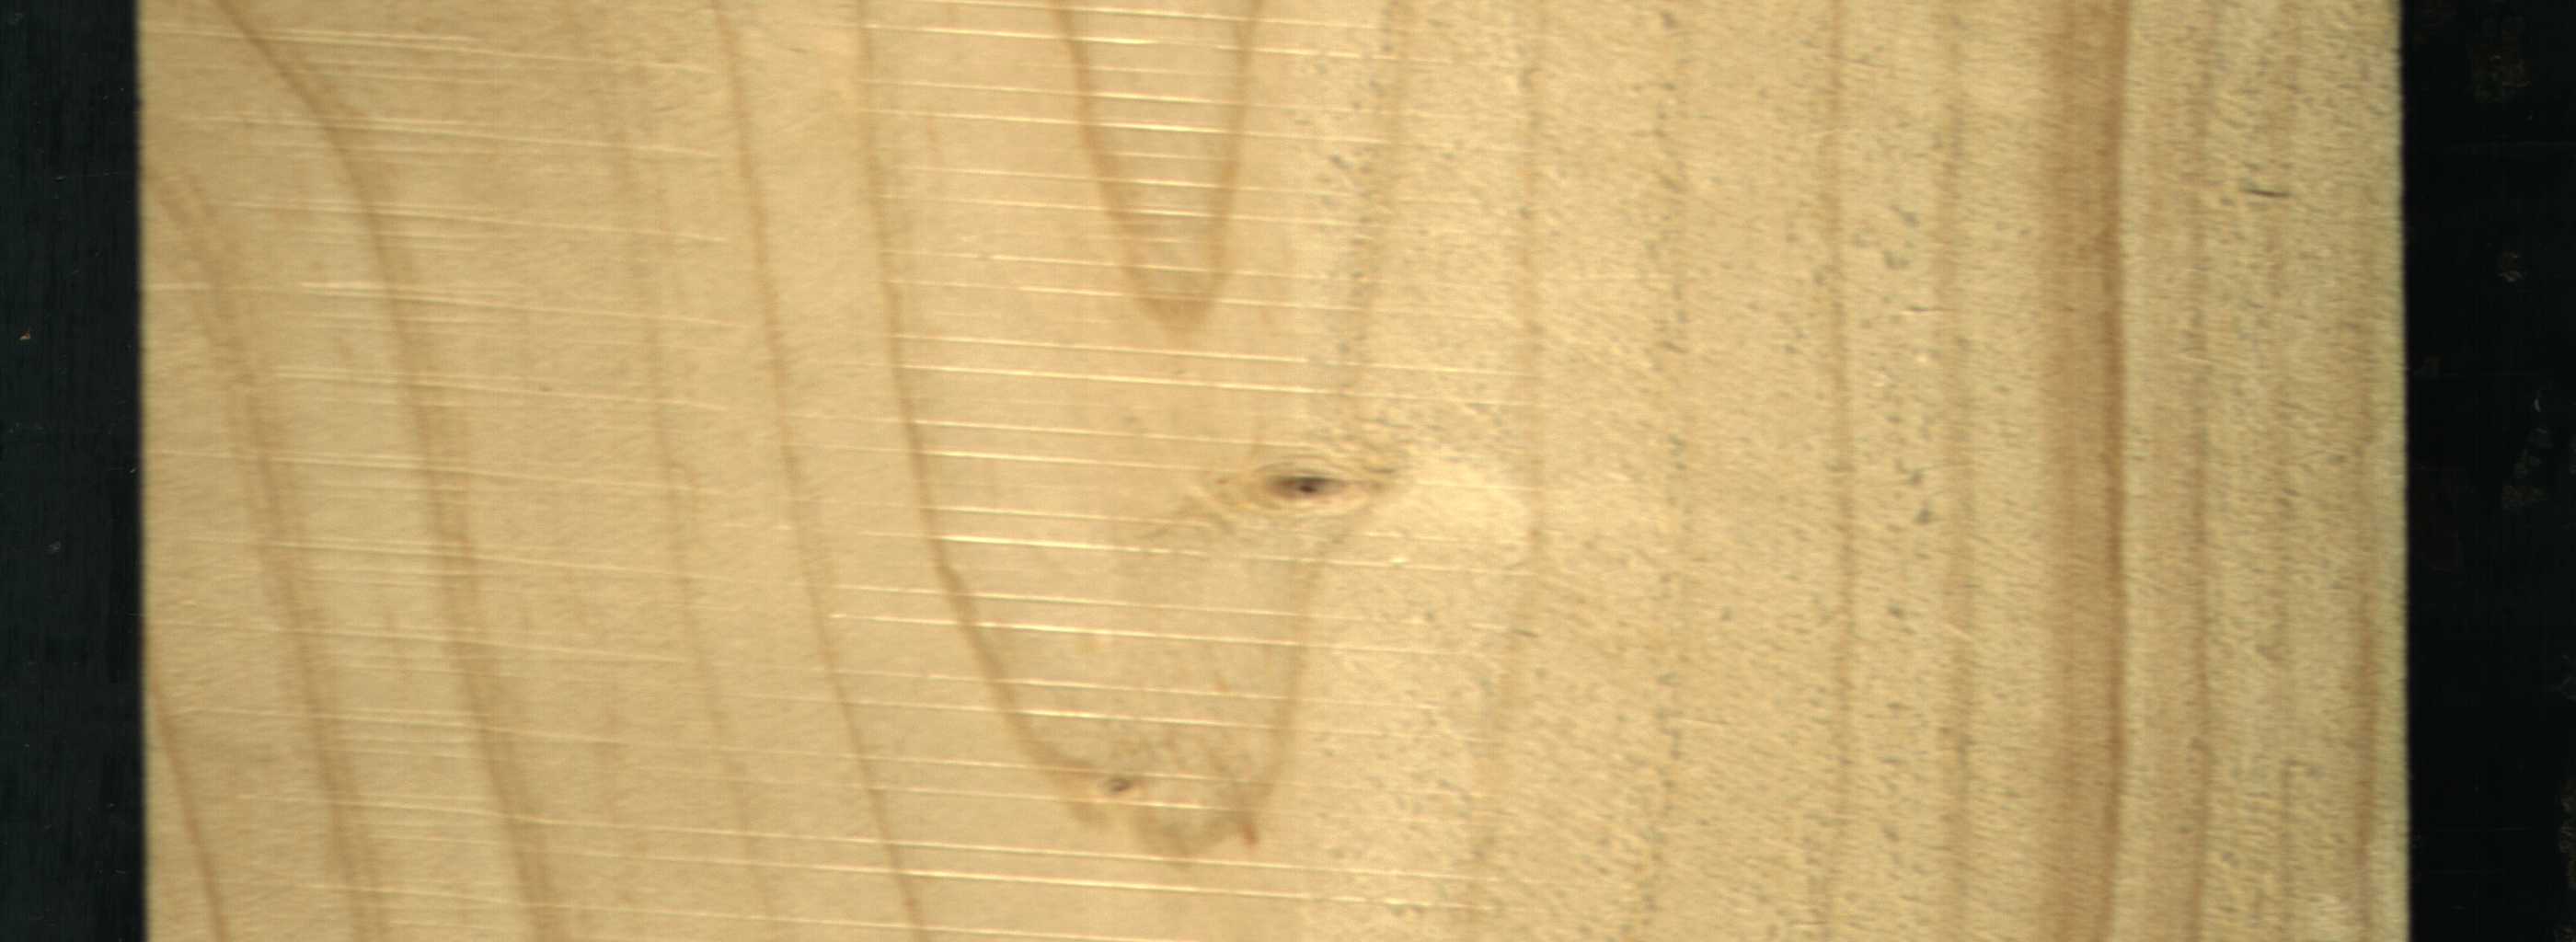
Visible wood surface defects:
Live_Knot